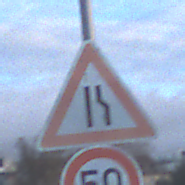
Verkehrszeichen: EinseitigVerengteFahrbahnRechts
Zusatzzeichen unten: Geschwindigkeit50
Umgebung: Outdoor, Suburban
Tageszeit: SunriseSunset
Wetter: PartlyCloudy
Licht: Natural
Jahreszeit: NotSpecified
Kontrast: LowContrast